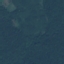
Land use / land cover class: Forest